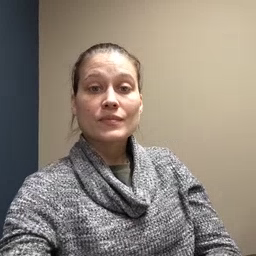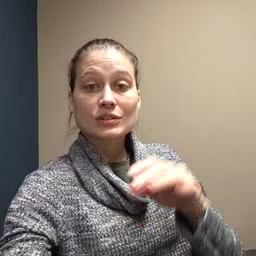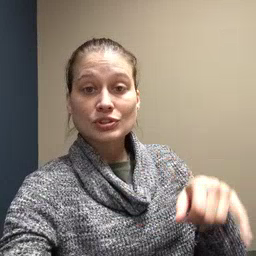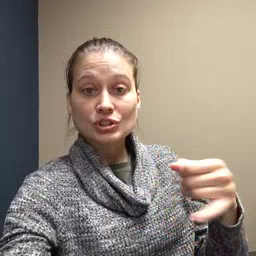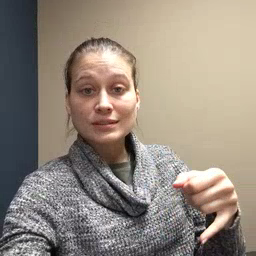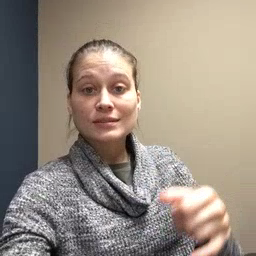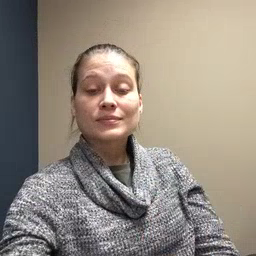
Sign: jeans